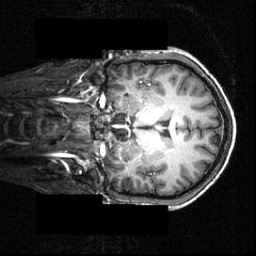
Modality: T1w
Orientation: coronal
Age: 21
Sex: male
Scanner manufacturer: siemens
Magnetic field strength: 3.951 T
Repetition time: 1.5 s
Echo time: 0.00335 s